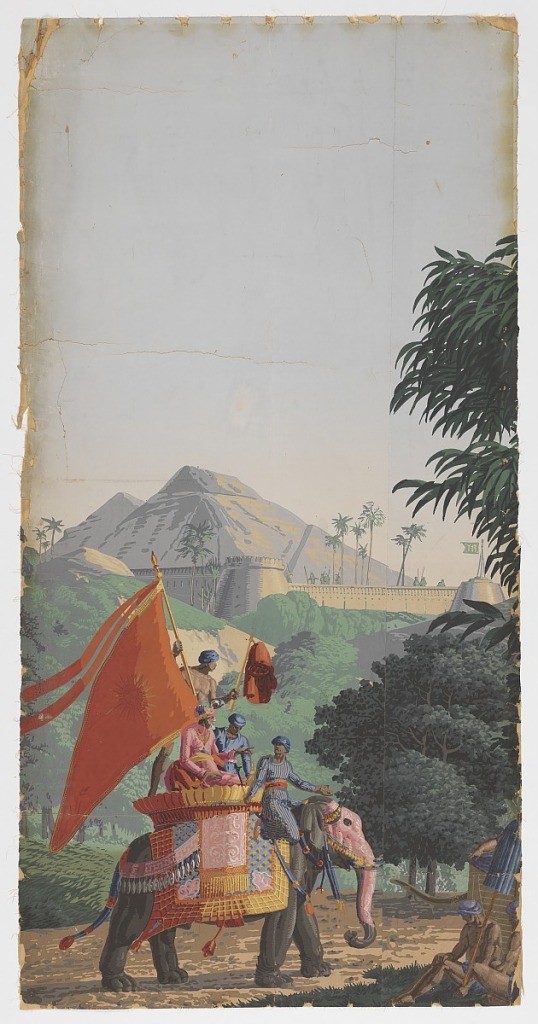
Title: Scenic Panel from 'L'Hindoustan'
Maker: Zuber & Cie, Rixheim, Alsace, France, founded 1797
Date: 1807
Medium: block printed paper, canvas mount
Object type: scenic panel
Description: A caparisoned elephant on the back of which ride a personnage and servants,one of whom grasps a large banner with streamers. Lengths 2 and 1 adhered together as one panel, from a set of 20.